Question: I have a problem relating to arrays in Windows Form Application.
The problem is that I don't know if it's possible to do math with them, and if so how?
Let's say that I have declared something like this 'int[] price = new int[] { 10, 12, 7, 11 };'
What I want to do with these arrays is to add them together depending on if the required 'checkbox' is checked.

'
Let's say if I check the first and third checkbox, the first and third array should add up.
I want the sum of the checked arrays where it says "Kostar : [0]".
The output label is named: 'kostarLbl'.
I have tried it myself, but I know far too little to acually solve it :(
If you have any questions, feel free to ask them!
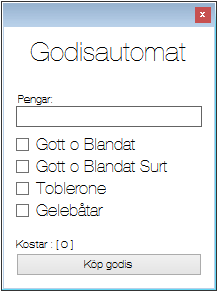
Answer: It is a bit hard to answer this without seeing your code, but I think what you are asking is that you need to add up only certain elements of the array, depending on which checkboxes are checked.
To do this, on the button click event, you would have something like this:
'''
int total = 0;
if(checkbox1.checked){
total += price[0];
}
if(checkbox2.checked){
total += price[1];
}
kostarLbl.Text = total.toString();
etc...
'''